Field crop: maize
Growth stage: 2
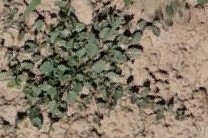
Species: convolvulus